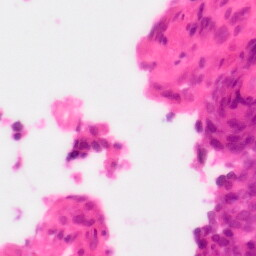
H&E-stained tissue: Colon